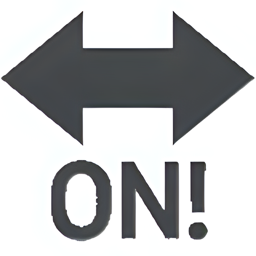
Name: on with exclamation mark with left right arrow above
Emoji: 🔛
Group: Symbols
Sub-group: arrow